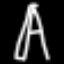
Label: The Eiffel Tower